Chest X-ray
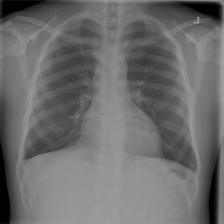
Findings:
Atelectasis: negative
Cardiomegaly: negative
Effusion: negative
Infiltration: negative
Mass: negative
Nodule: negative
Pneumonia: negative
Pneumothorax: negative
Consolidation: negative
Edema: negative
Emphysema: negative
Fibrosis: negative
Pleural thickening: negative
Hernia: negative